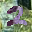
Label: 2